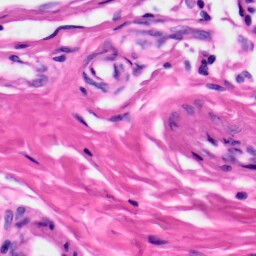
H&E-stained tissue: Skin